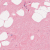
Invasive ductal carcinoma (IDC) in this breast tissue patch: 0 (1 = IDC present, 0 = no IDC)